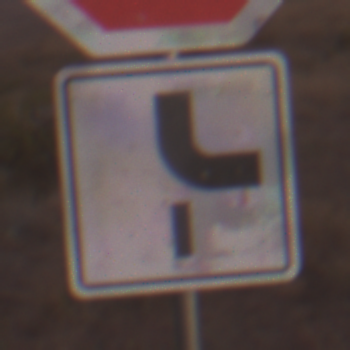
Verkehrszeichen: VerlaufVorfahrtsstrasse10
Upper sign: Stop
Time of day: SunriseSunset
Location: Outdoor (Nature)
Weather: PartlyCloudy
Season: NotSpecified
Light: Natural